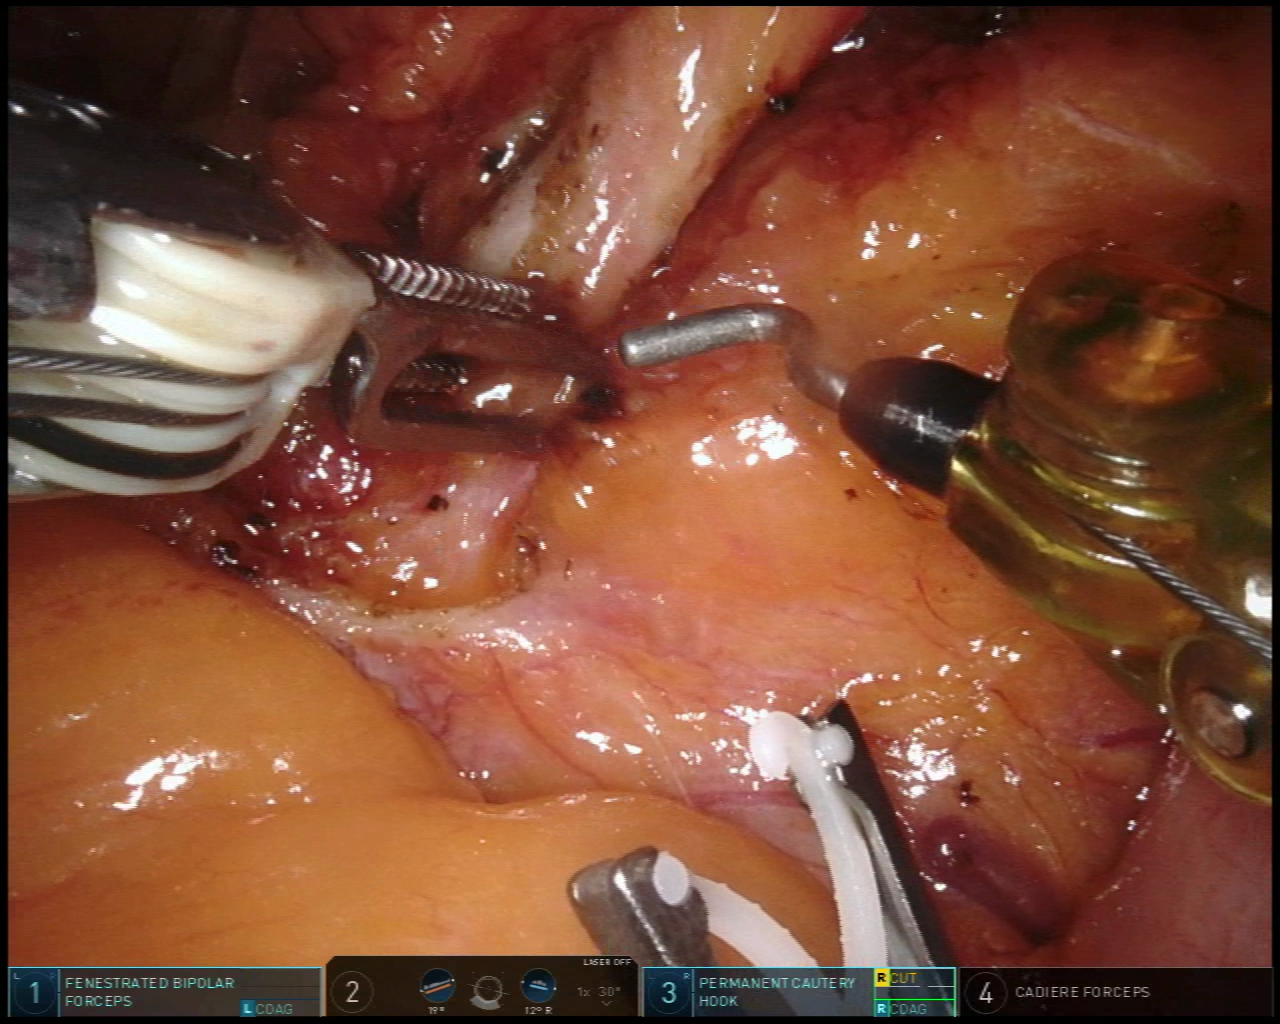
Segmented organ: inferior_mesenteric_artery
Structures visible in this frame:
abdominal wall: no
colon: no
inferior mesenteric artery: yes
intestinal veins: no
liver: no
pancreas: no
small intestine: yes
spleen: no
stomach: no
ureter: no
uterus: no
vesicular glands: no